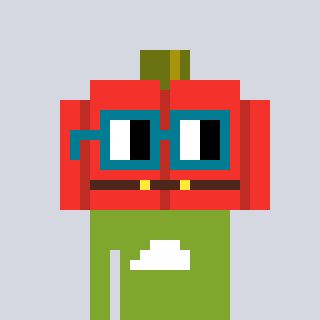
a pixel art character with square dark green glasses, a pumpkin-shaped head and a slimegreen-colored body on a cool background